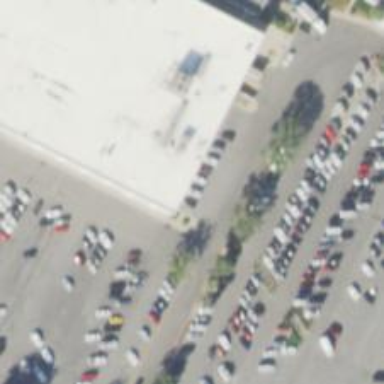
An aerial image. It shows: Parking space.